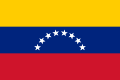
Flag of Venezuela